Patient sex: M
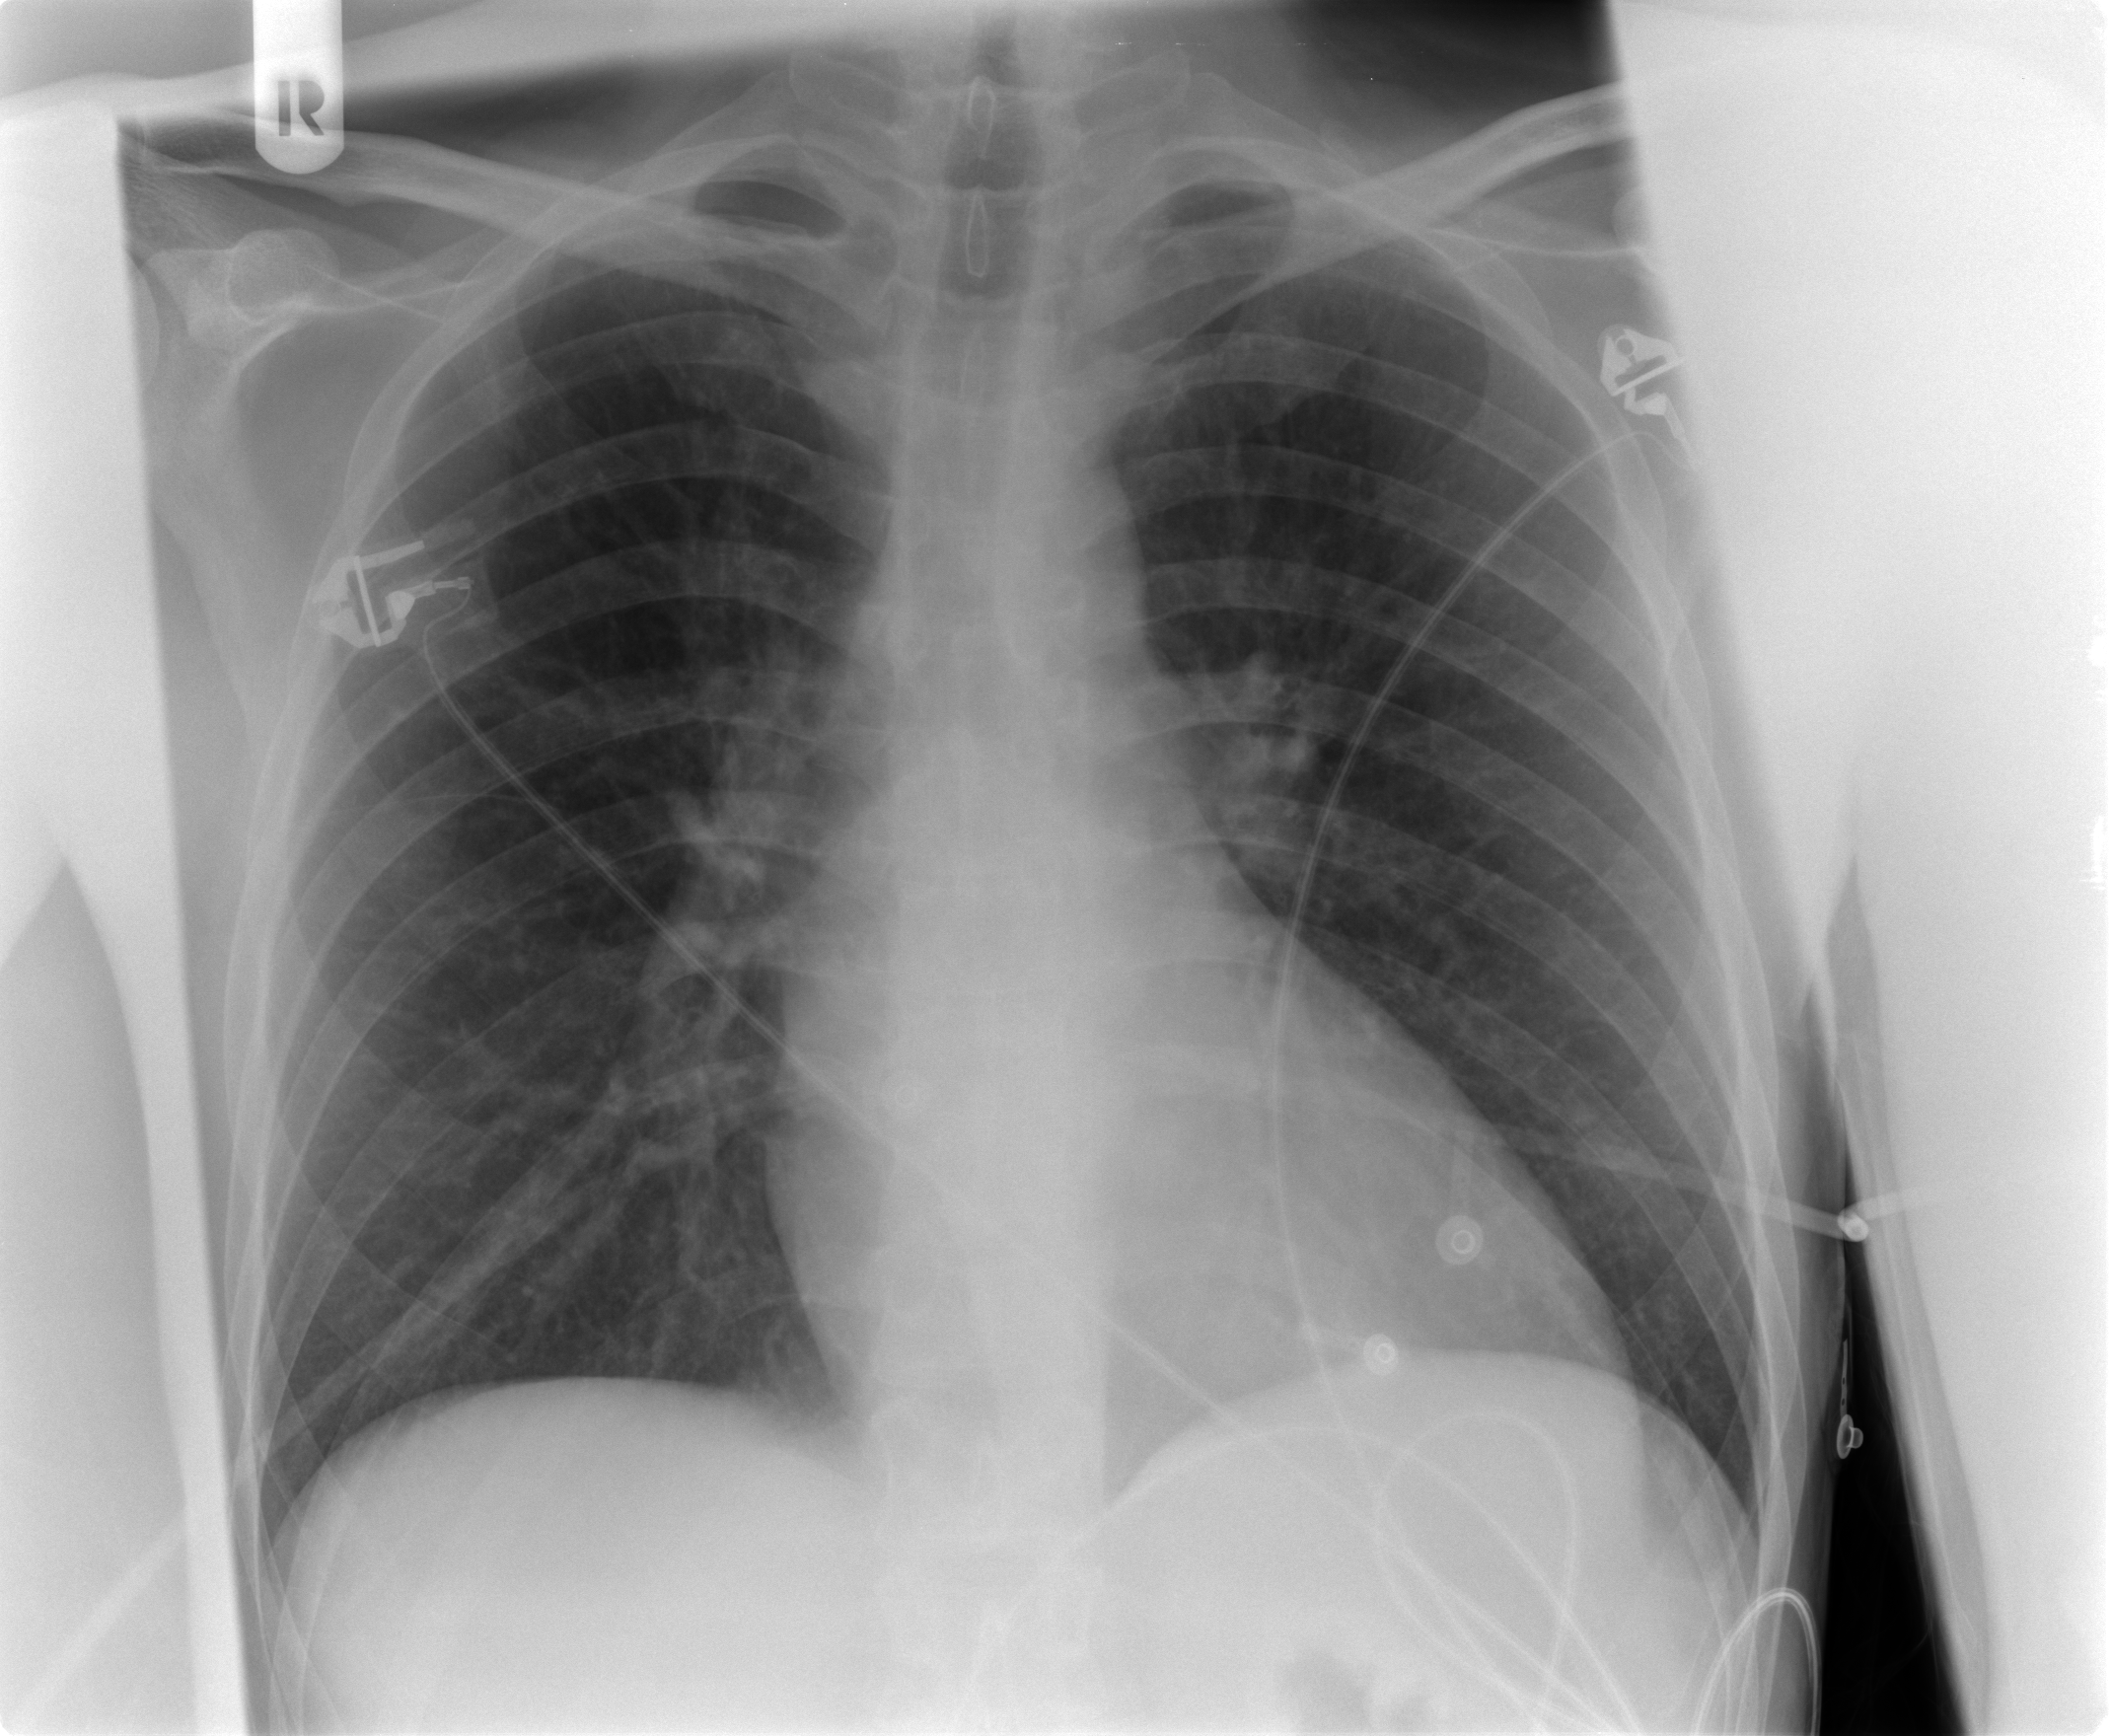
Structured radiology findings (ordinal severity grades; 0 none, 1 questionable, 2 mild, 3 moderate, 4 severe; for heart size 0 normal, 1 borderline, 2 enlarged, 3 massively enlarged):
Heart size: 1
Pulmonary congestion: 1
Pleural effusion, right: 0
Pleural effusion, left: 0
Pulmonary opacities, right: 0
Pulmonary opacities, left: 0
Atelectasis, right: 0
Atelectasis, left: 0